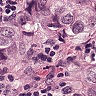
Metastatic tissue present: yes